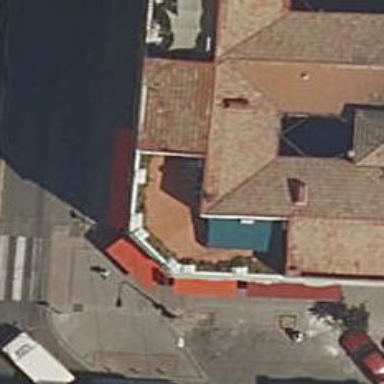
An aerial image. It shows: Restaurant.